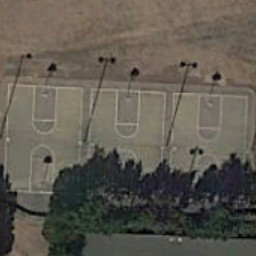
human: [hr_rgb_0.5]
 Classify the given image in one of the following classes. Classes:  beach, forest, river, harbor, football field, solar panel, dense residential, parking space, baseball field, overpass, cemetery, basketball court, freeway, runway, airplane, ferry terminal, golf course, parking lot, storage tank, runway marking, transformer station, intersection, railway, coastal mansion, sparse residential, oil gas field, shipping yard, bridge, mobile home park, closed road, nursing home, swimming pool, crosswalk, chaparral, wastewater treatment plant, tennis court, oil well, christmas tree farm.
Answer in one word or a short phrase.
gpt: basketball court